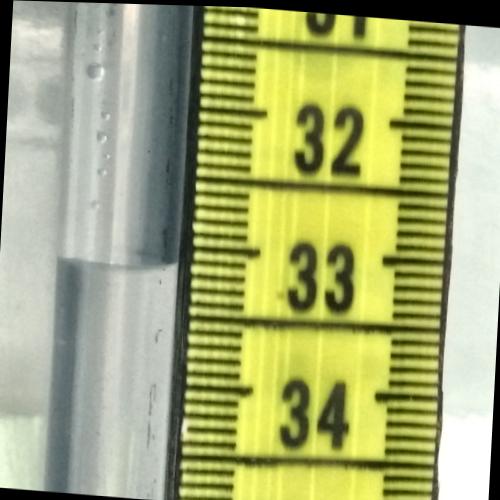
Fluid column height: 33.1 cm